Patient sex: M
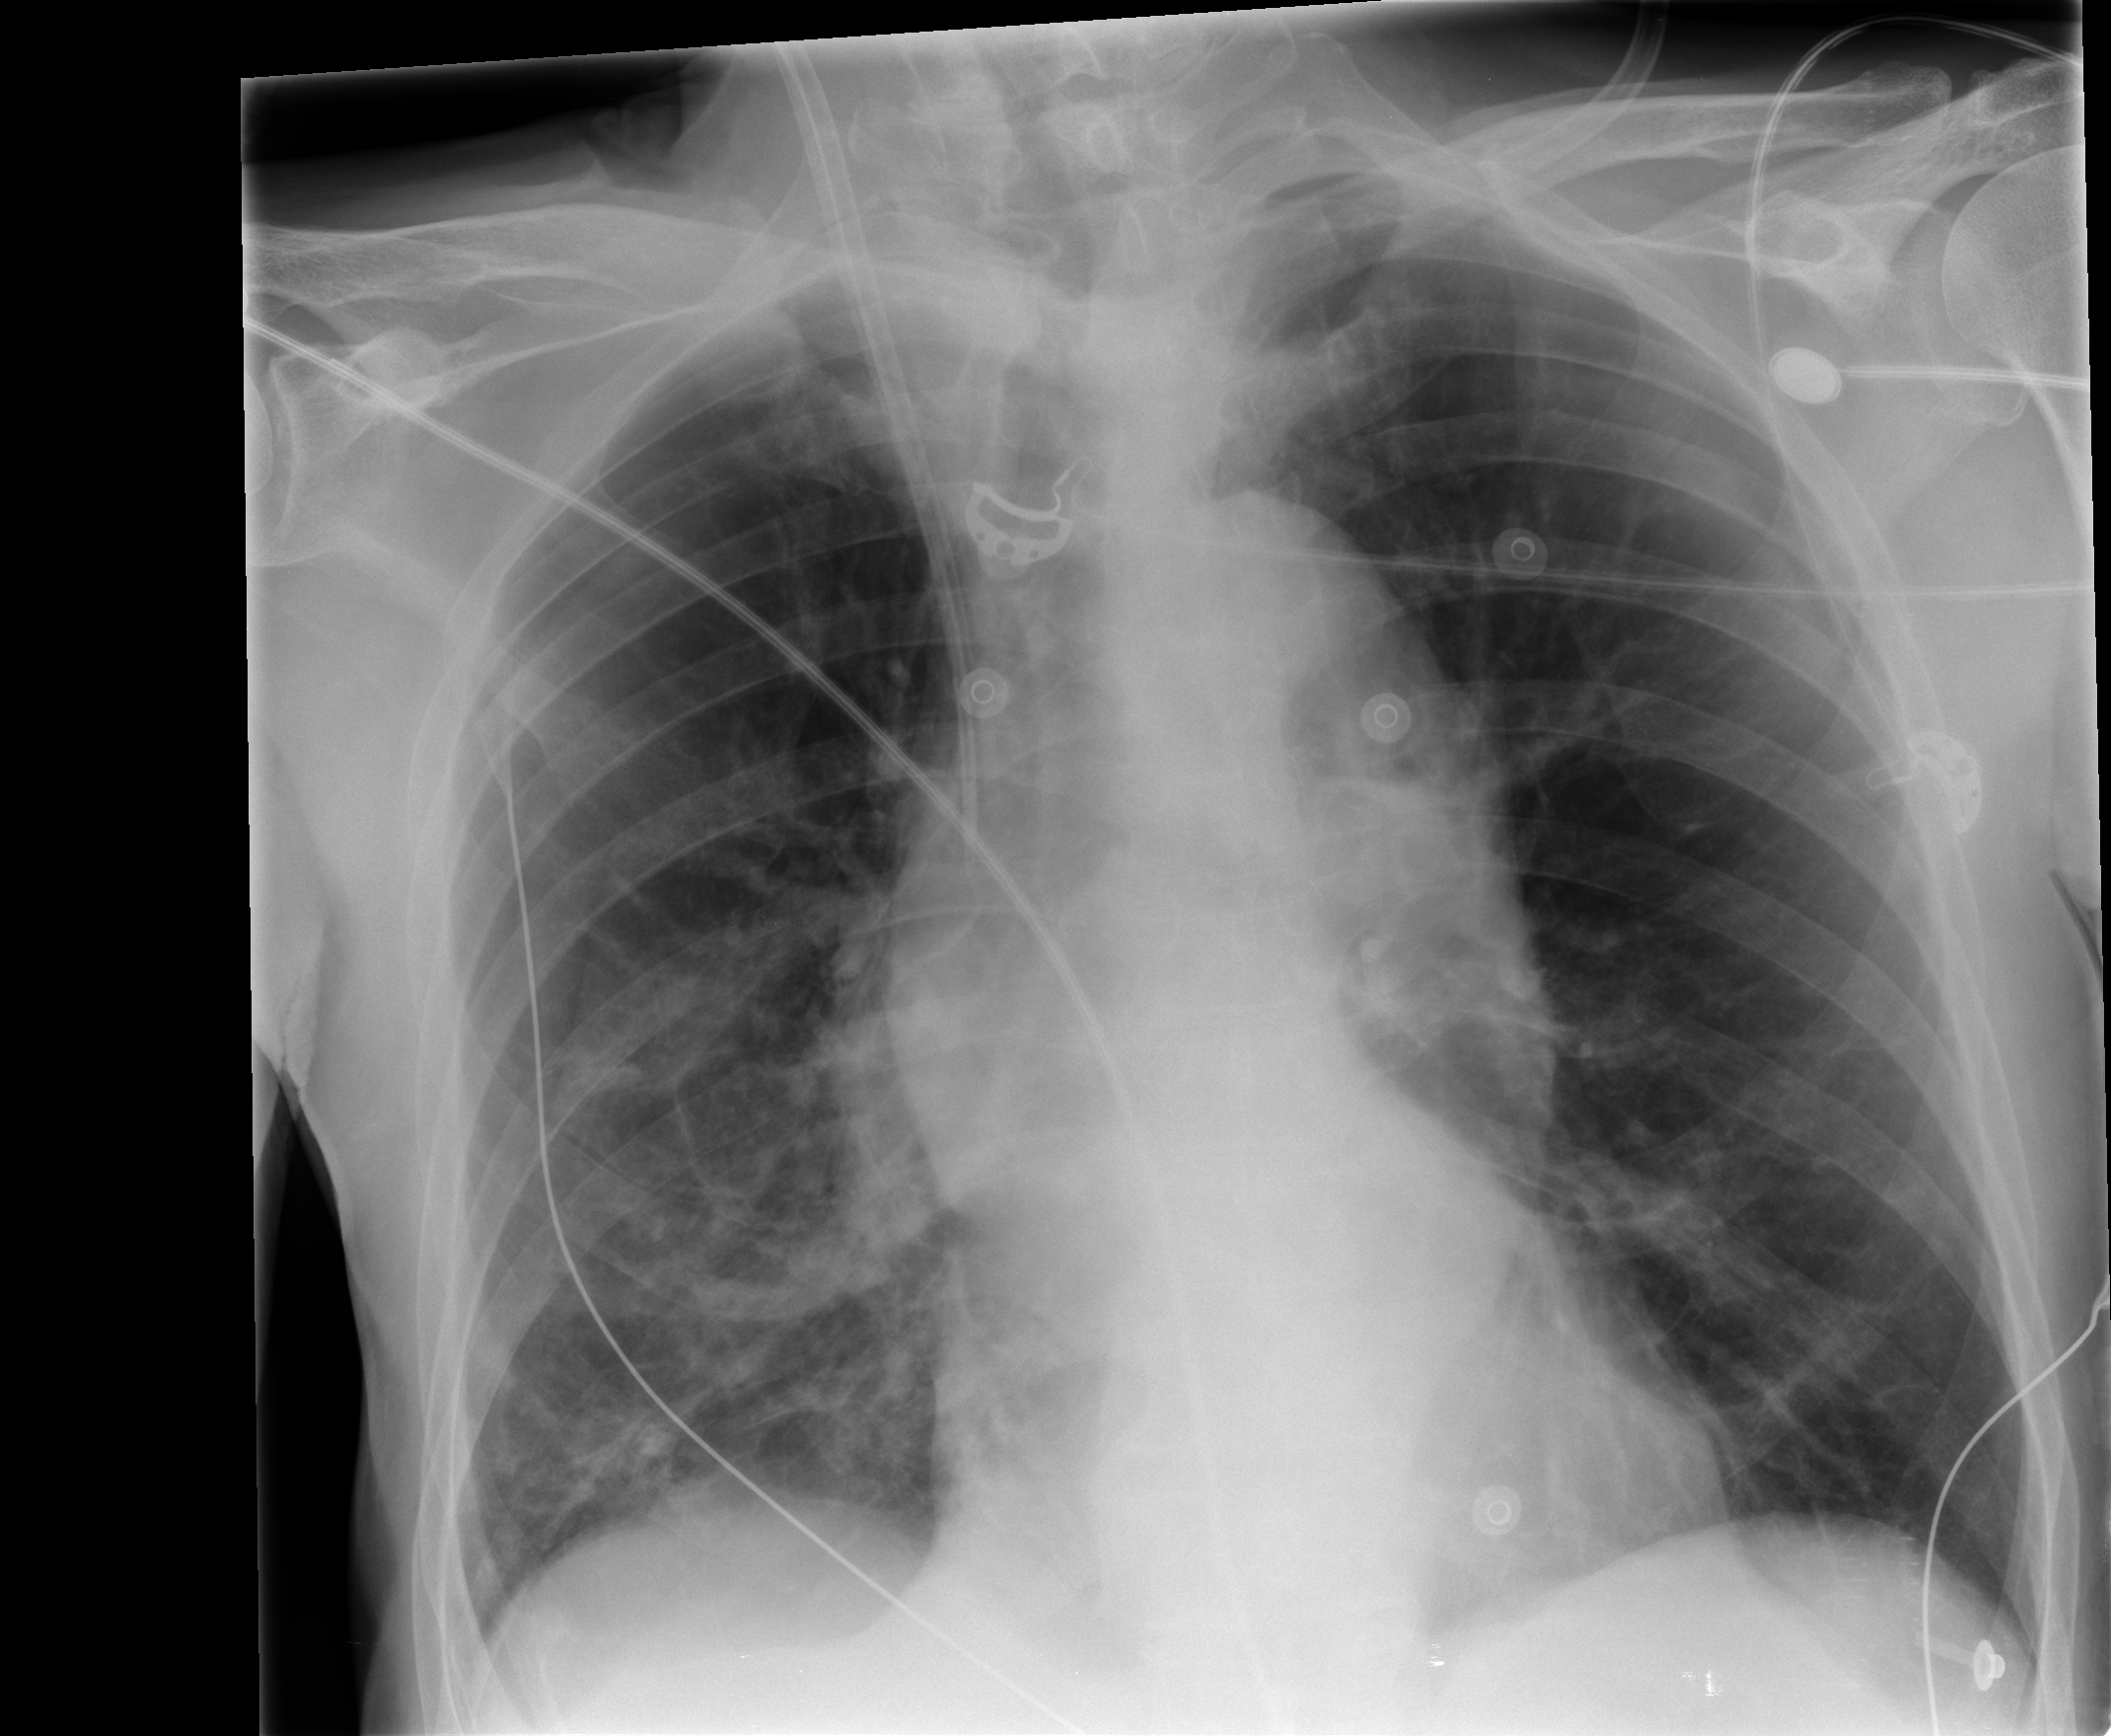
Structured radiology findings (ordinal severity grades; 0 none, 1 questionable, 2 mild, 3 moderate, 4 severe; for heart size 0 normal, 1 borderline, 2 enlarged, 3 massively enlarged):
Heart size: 0
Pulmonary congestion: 0
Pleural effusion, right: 2
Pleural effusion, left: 0
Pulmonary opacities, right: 2
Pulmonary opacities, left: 0
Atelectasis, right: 0
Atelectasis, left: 0